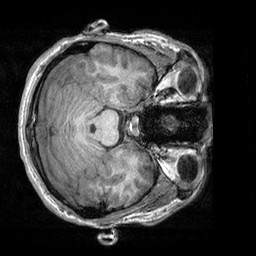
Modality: T1w
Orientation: axial
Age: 24
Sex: male
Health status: healthy
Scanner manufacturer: siemens
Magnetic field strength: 3 T
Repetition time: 2.3 s
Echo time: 0.00303 s